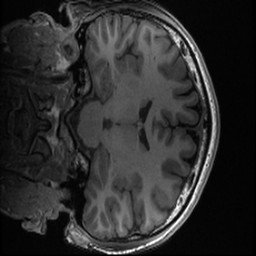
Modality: T1w
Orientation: coronal
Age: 26
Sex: male
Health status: healthy